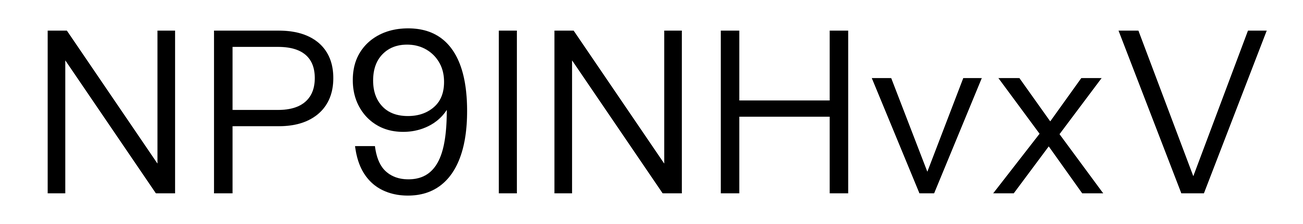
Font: InstrumentSans_Regular